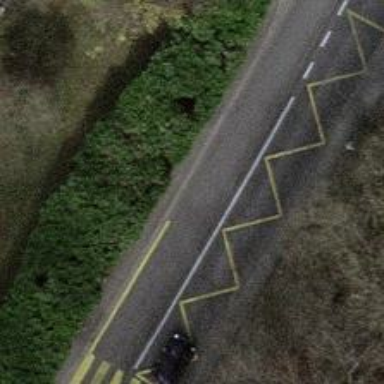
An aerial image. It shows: Bus stop with designated public transport stop position.